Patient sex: M
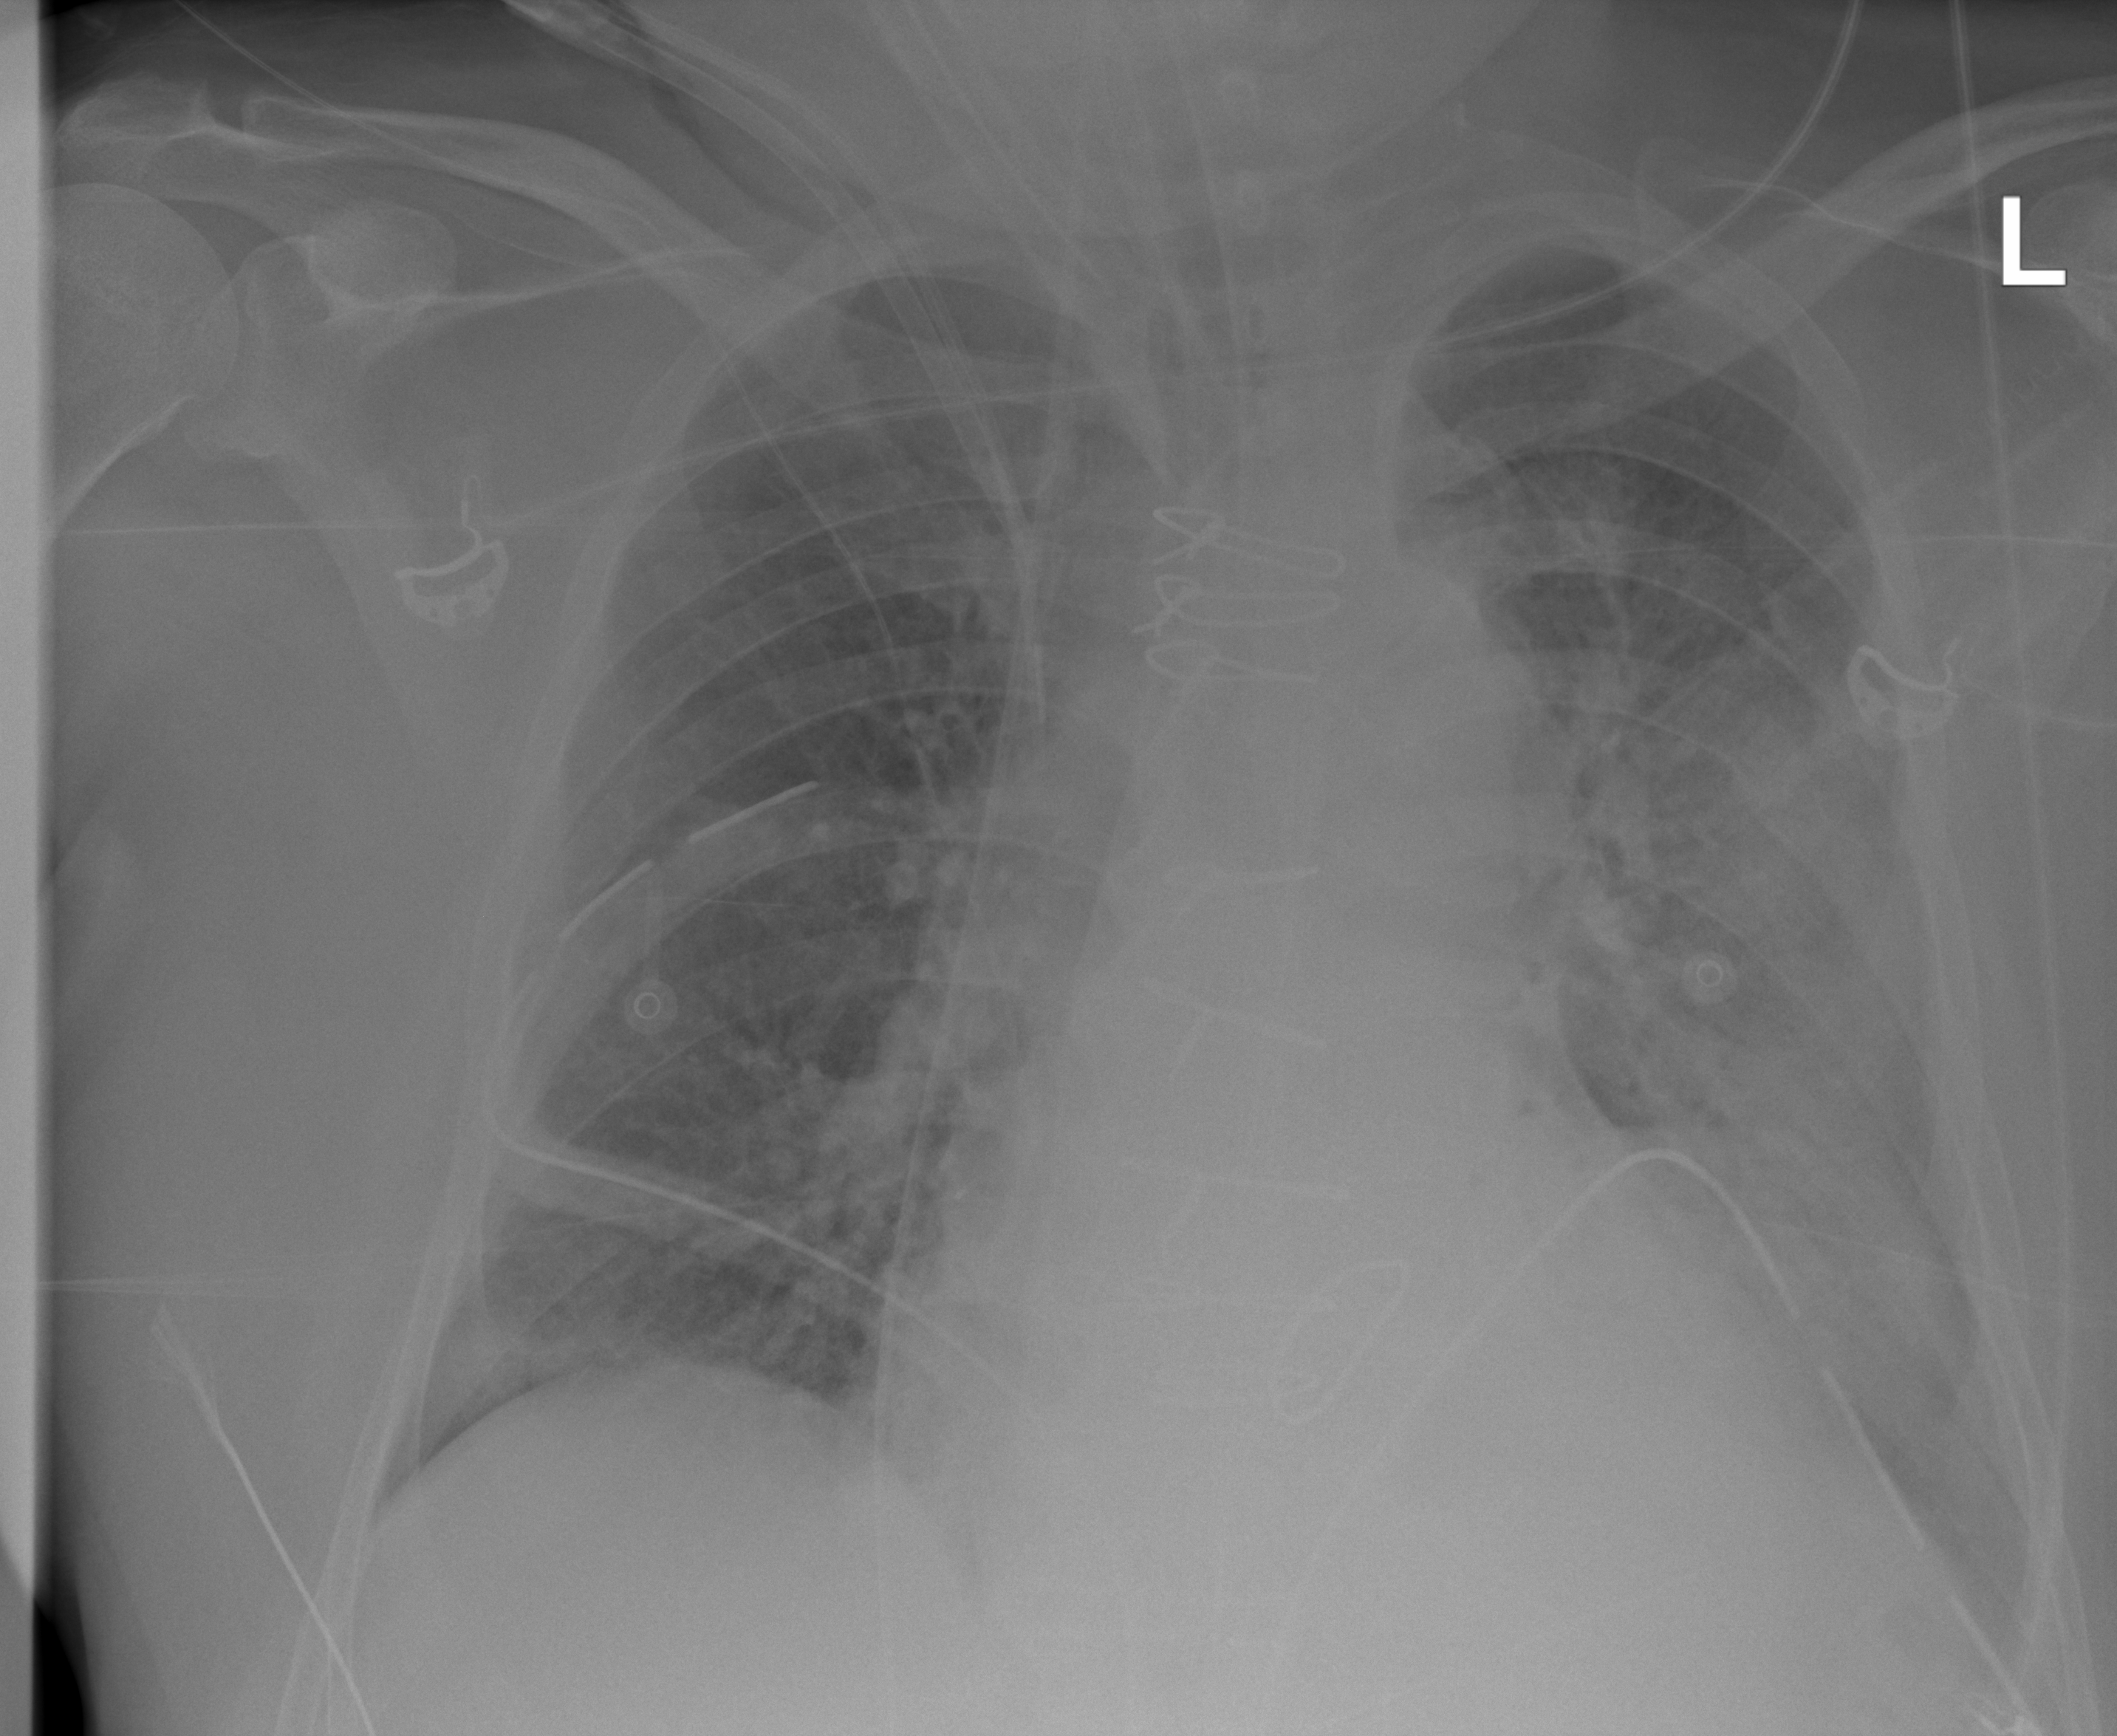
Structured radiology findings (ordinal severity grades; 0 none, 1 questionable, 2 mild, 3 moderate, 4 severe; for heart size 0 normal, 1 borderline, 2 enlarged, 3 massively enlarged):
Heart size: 2
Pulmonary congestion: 2
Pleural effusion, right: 0
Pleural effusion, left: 3
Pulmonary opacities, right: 2
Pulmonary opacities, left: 3
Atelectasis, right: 2
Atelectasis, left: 2